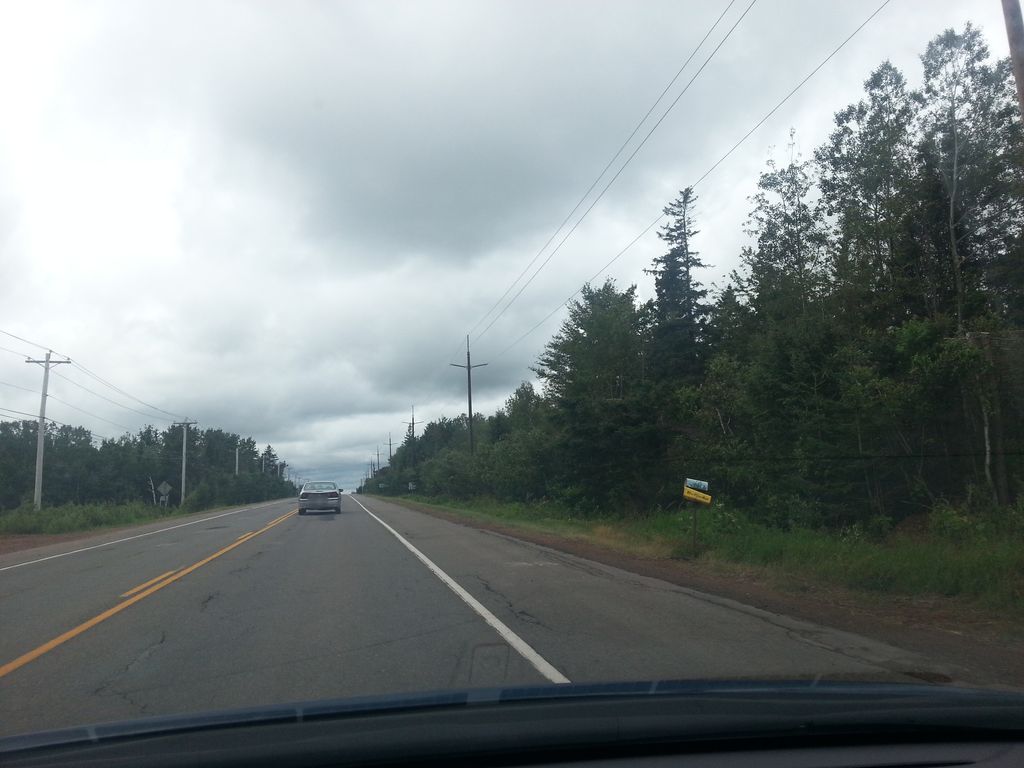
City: charlottetown